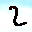
Label: 2